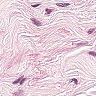
Metastatic tissue present: no